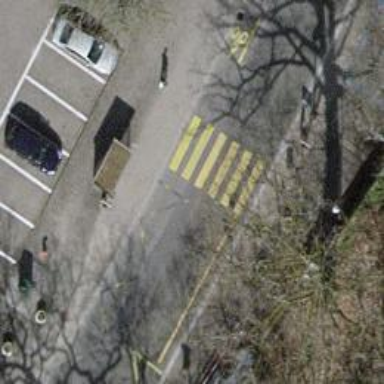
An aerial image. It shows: Asphalt platform for public transport.